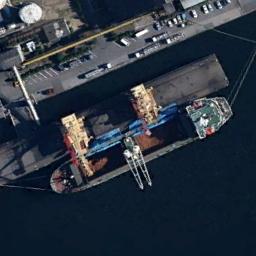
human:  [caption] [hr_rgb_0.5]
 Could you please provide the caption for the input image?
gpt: The cargo ship is docked at the cargo terminal and some cars are parked at the dock .

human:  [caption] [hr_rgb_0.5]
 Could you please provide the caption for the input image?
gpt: A green bulk carrier docked by the dock .

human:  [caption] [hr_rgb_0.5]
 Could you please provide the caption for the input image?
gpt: There are many cars on the ground beside the ship .

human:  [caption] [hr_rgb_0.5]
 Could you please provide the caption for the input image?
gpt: There is a ship in the blue water on the shore .

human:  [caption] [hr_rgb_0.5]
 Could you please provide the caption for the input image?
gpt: The ship is at the harbor .